Field crop: maize
Growth stage: 2
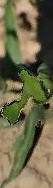
Species: maize